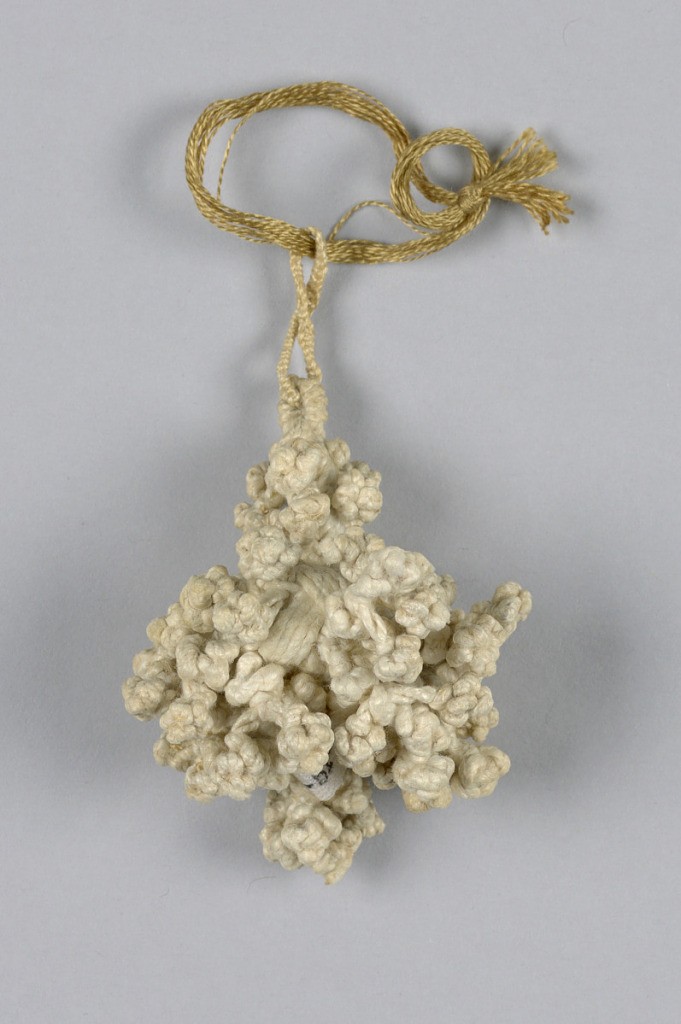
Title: Tassel
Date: late 16th–early 17th century
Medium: linen Technique: braided and knotted
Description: Small linen tassel, braided and knotted. Short double loops attached to center ball to which are attached short knottings.